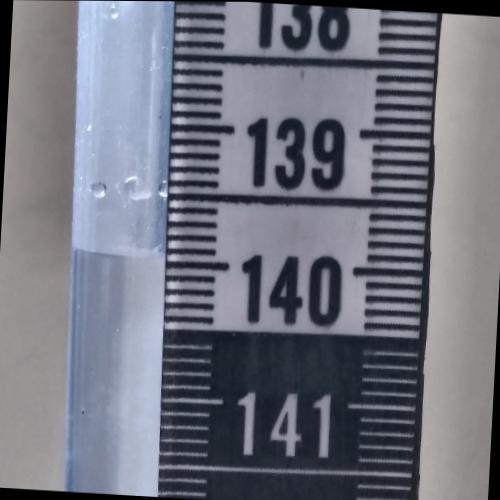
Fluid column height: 140.0 cm